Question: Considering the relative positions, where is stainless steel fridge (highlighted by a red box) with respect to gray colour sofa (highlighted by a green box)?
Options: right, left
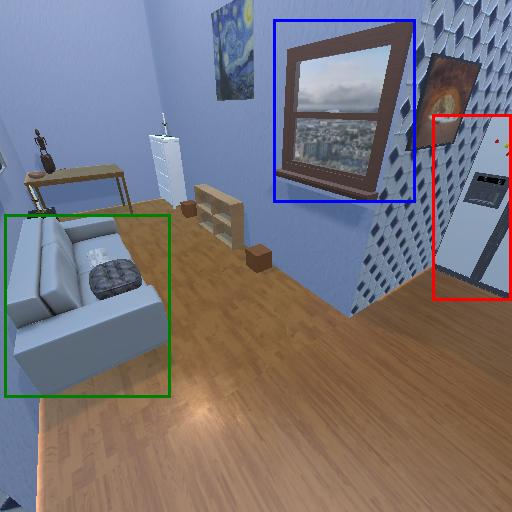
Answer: right